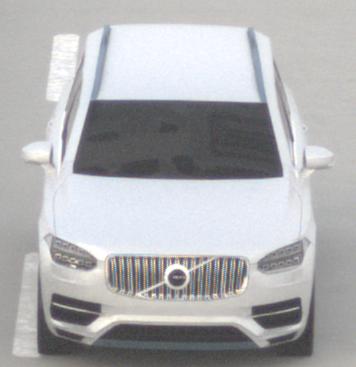
Make: Volvo
Model: XC90 B5
Detailed model: XC90 (L)
Model produced from: 2019/08
Model produced until: 2020/04
Doors: 5
Color: white
Road condition: dry road
Daytime: morning or afternoon
Contrast: low contrast